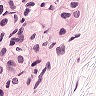
Metastatic tissue present: yes